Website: lowes
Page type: billing-address
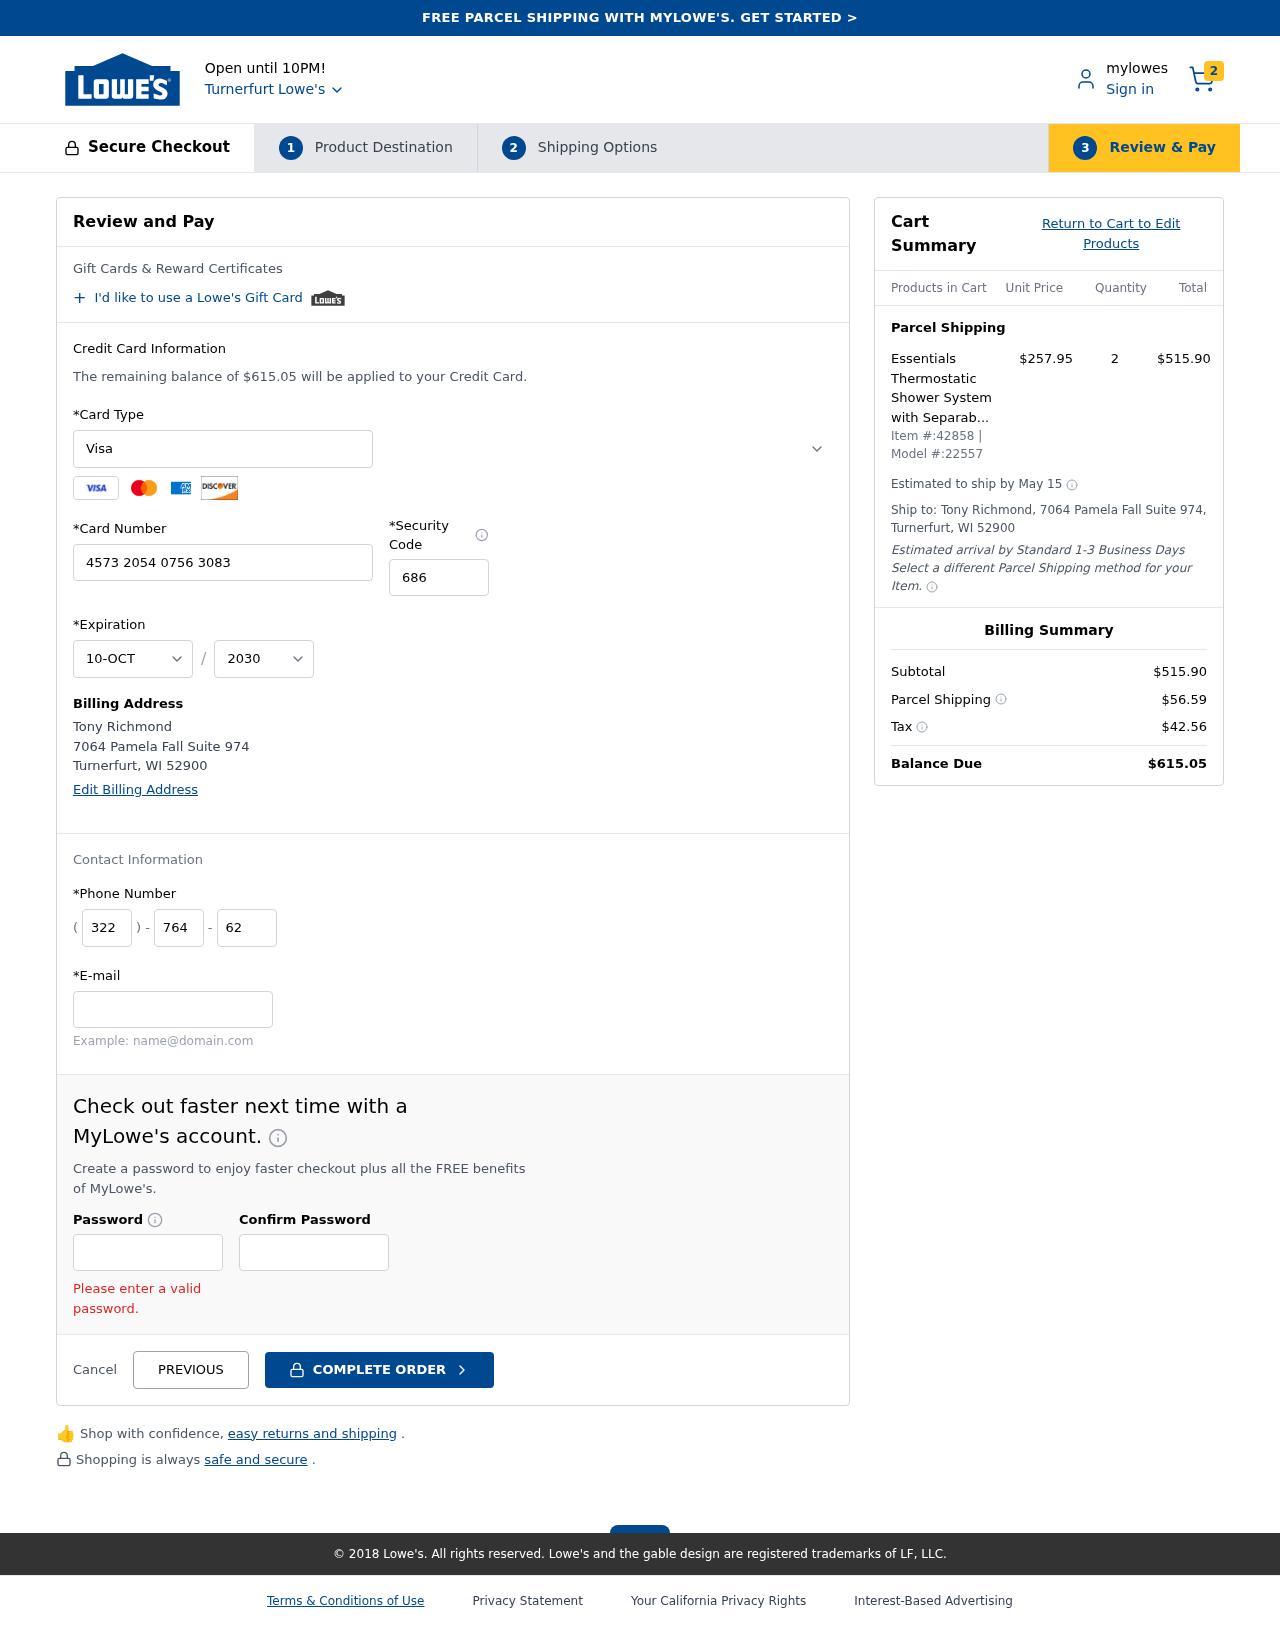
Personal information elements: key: PII_CARD_CVV
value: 686
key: PII_CARD_EXPIRY_MONTH
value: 10
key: PII_CARD_EXPIRY_YEAR
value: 30
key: PII_CARD_NUMBER
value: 4573 2054 0756 3083
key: PII_CARD_TYPE
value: Visa
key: PII_CITY
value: Turnerfurt
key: PII_CITY_STATE_ZIP
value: Turnerfurt, WI 52900
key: PII_EMAIL
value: tony.richmond@yahoo.com
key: PII_FULLNAME
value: Tony Richmond
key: PII_PHONE_AREA
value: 322
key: PII_PHONE_PREFIX
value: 764
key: PII_PHONE_SUFFIX
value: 6228
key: PII_STREET
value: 7064 Pamela Fall Suite 974
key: PII_FULLNAME2
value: Tony Richmond
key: PII_STATE_ABBR
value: WI
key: PII_POSTCODE
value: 52900
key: PII_POSTCODE_FULL
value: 52900
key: PII_CITY_STATE
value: Turnerfurt, WI
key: PII_POSTCODE_NUMERIC
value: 52900
Product elements: key: PRODUCT1_NAME
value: Essentials Thermostatic Shower System with Separable Shower Head - Mixer Shower Set - Shower Column
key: PRODUCT1_PRICE
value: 257.95
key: PRODUCT1_QUANTITY
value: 2
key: PRODUCT_ITEM_NUMBER
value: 42858
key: PRODUCT_MODEL_NUMBER
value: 22557
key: PRODUCT1_LINE_TOTAL
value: $515.90
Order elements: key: ORDER_NUM_ITEMS
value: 2
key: ORDER_TOTAL
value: $615.05
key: ORDER_SHIPPING_DATE
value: May 15
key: ORDER_SUBTOTAL
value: $515.90
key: ORDER_SHIPPING_COST
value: $56.59
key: ORDER_TAX
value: $42.56